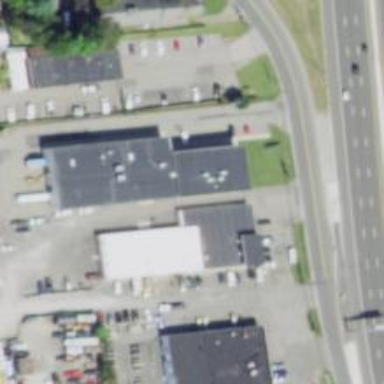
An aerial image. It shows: Healthcare clinic.